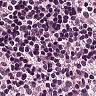
Metastatic tissue present: no